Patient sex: M
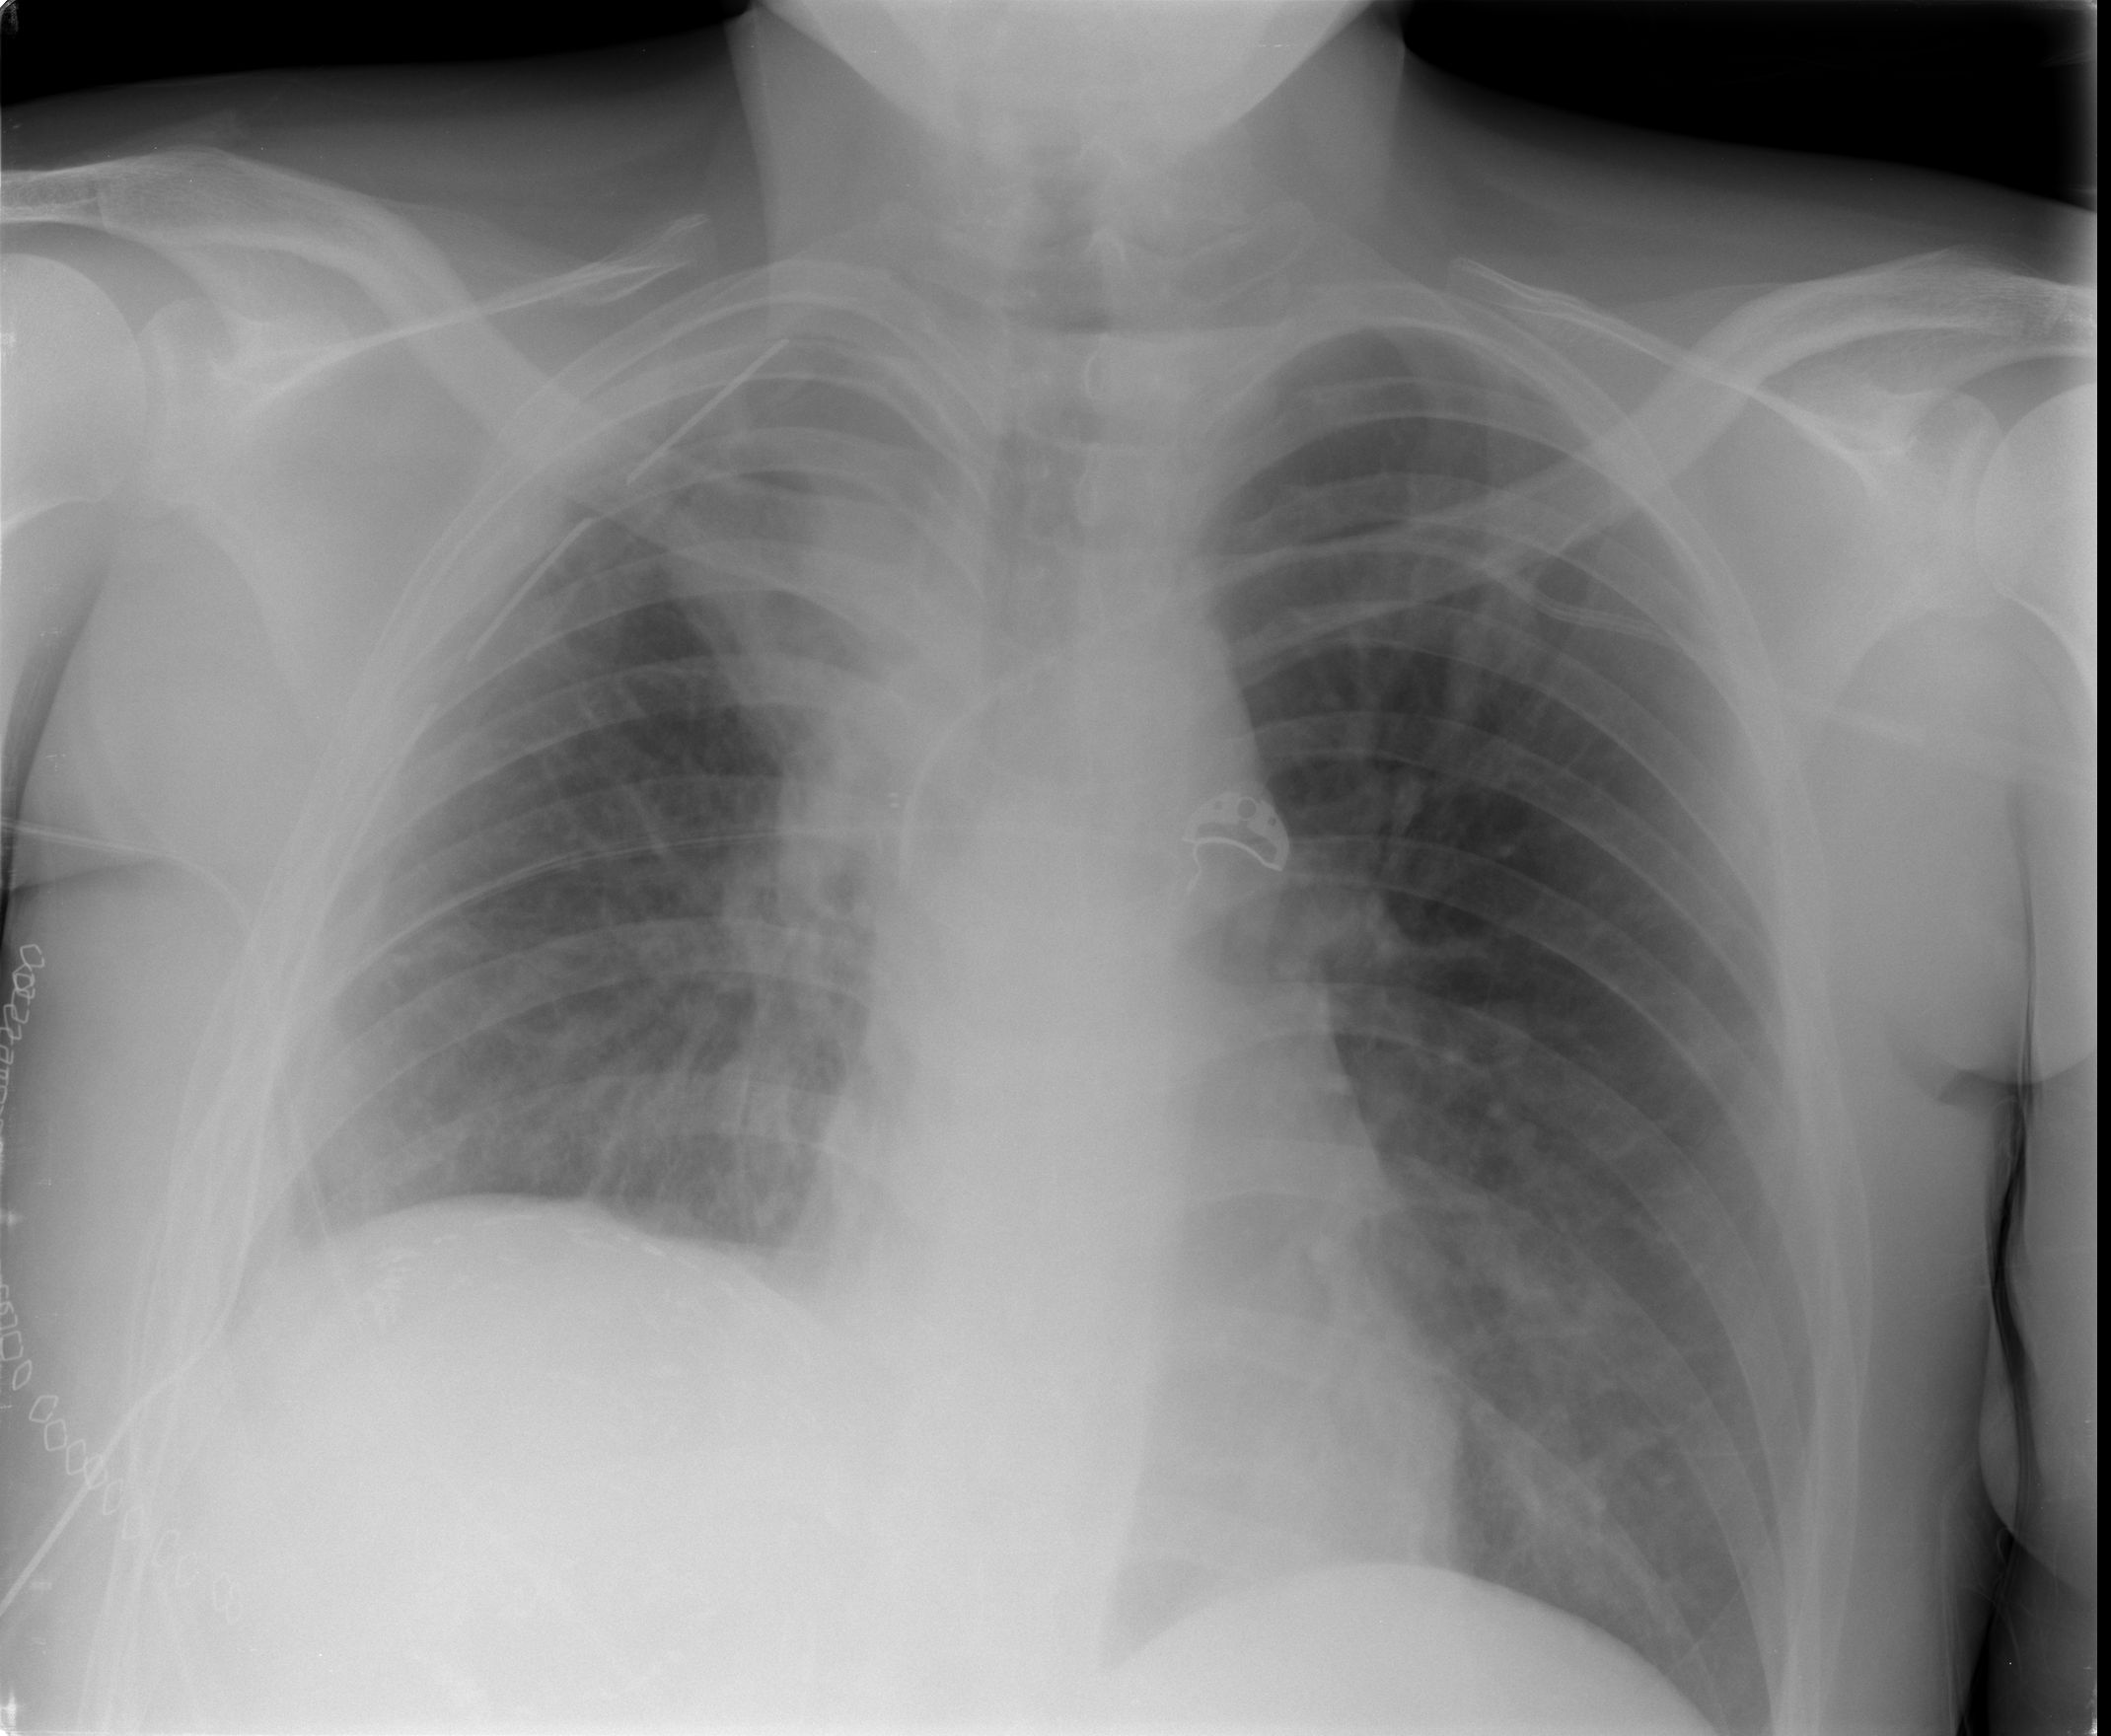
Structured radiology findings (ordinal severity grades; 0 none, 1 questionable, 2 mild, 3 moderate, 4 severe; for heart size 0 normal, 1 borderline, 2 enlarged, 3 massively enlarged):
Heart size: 0
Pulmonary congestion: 0
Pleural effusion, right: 0
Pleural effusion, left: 0
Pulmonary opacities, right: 0
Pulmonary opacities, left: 0
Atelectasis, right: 2
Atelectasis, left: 1